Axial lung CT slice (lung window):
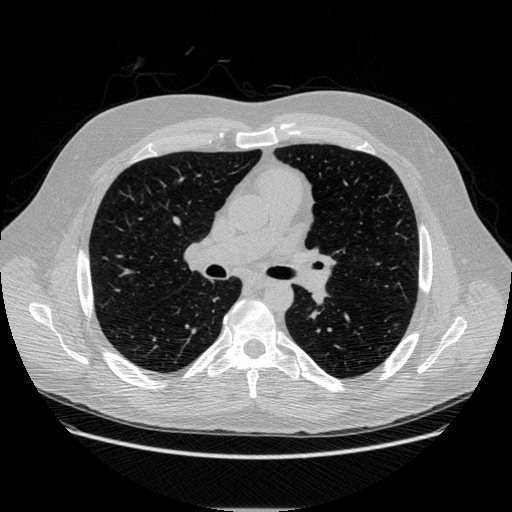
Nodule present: no